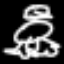
Label: frog